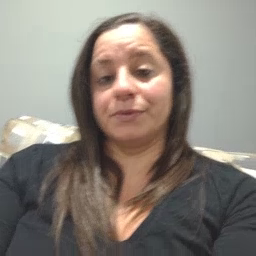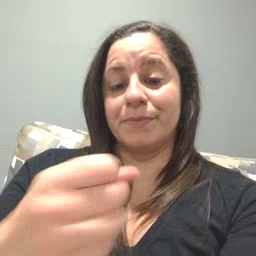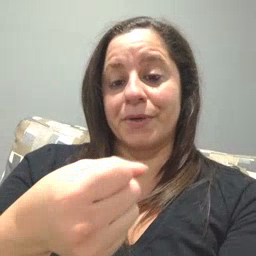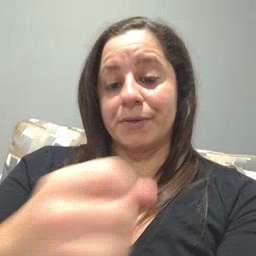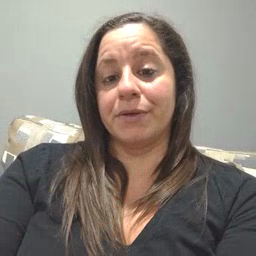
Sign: make